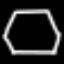
Label: octagon